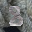
Label: 8